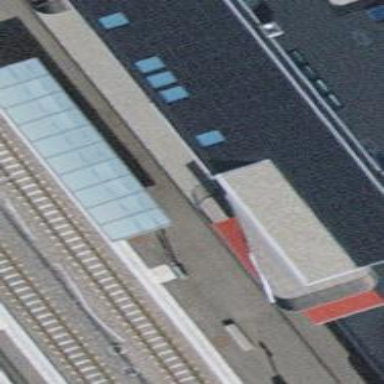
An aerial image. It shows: Shelter for public transport located on roof of building.